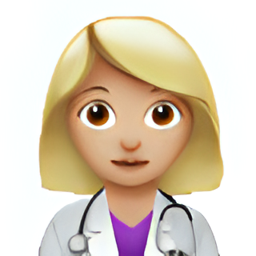
Name: female health worker type 3
Emoji: 👩🏼‍⚕️
Group: People & Body
Sub-group: person-role